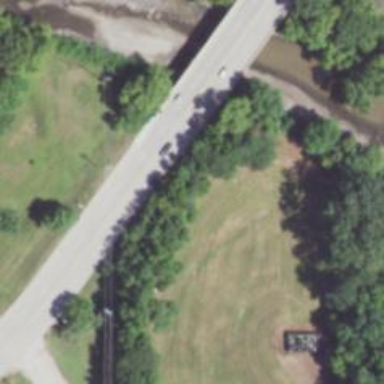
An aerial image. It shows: Bridge.